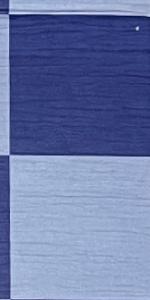
Label: Empty